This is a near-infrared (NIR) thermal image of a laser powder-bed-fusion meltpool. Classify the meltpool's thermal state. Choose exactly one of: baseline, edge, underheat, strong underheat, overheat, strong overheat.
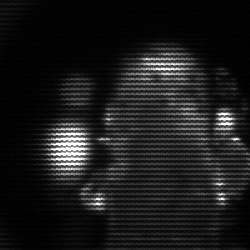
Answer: strong underheat